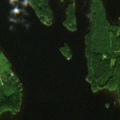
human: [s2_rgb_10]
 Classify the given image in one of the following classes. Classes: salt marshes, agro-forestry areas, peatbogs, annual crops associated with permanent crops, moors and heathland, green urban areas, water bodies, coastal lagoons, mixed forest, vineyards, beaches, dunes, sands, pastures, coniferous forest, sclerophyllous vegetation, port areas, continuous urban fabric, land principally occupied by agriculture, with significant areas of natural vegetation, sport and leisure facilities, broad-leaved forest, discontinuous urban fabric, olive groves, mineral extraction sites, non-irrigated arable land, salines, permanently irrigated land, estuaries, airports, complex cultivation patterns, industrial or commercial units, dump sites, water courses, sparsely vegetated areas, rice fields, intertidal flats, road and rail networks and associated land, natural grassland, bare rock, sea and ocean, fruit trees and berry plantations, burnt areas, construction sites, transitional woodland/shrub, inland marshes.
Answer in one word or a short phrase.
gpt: broad-leaved forest, mixed forest, water bodies